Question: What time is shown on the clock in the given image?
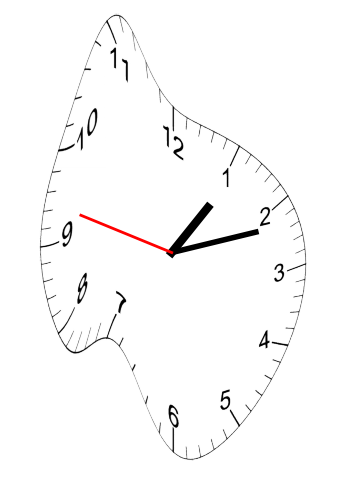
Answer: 01:11:47